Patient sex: F
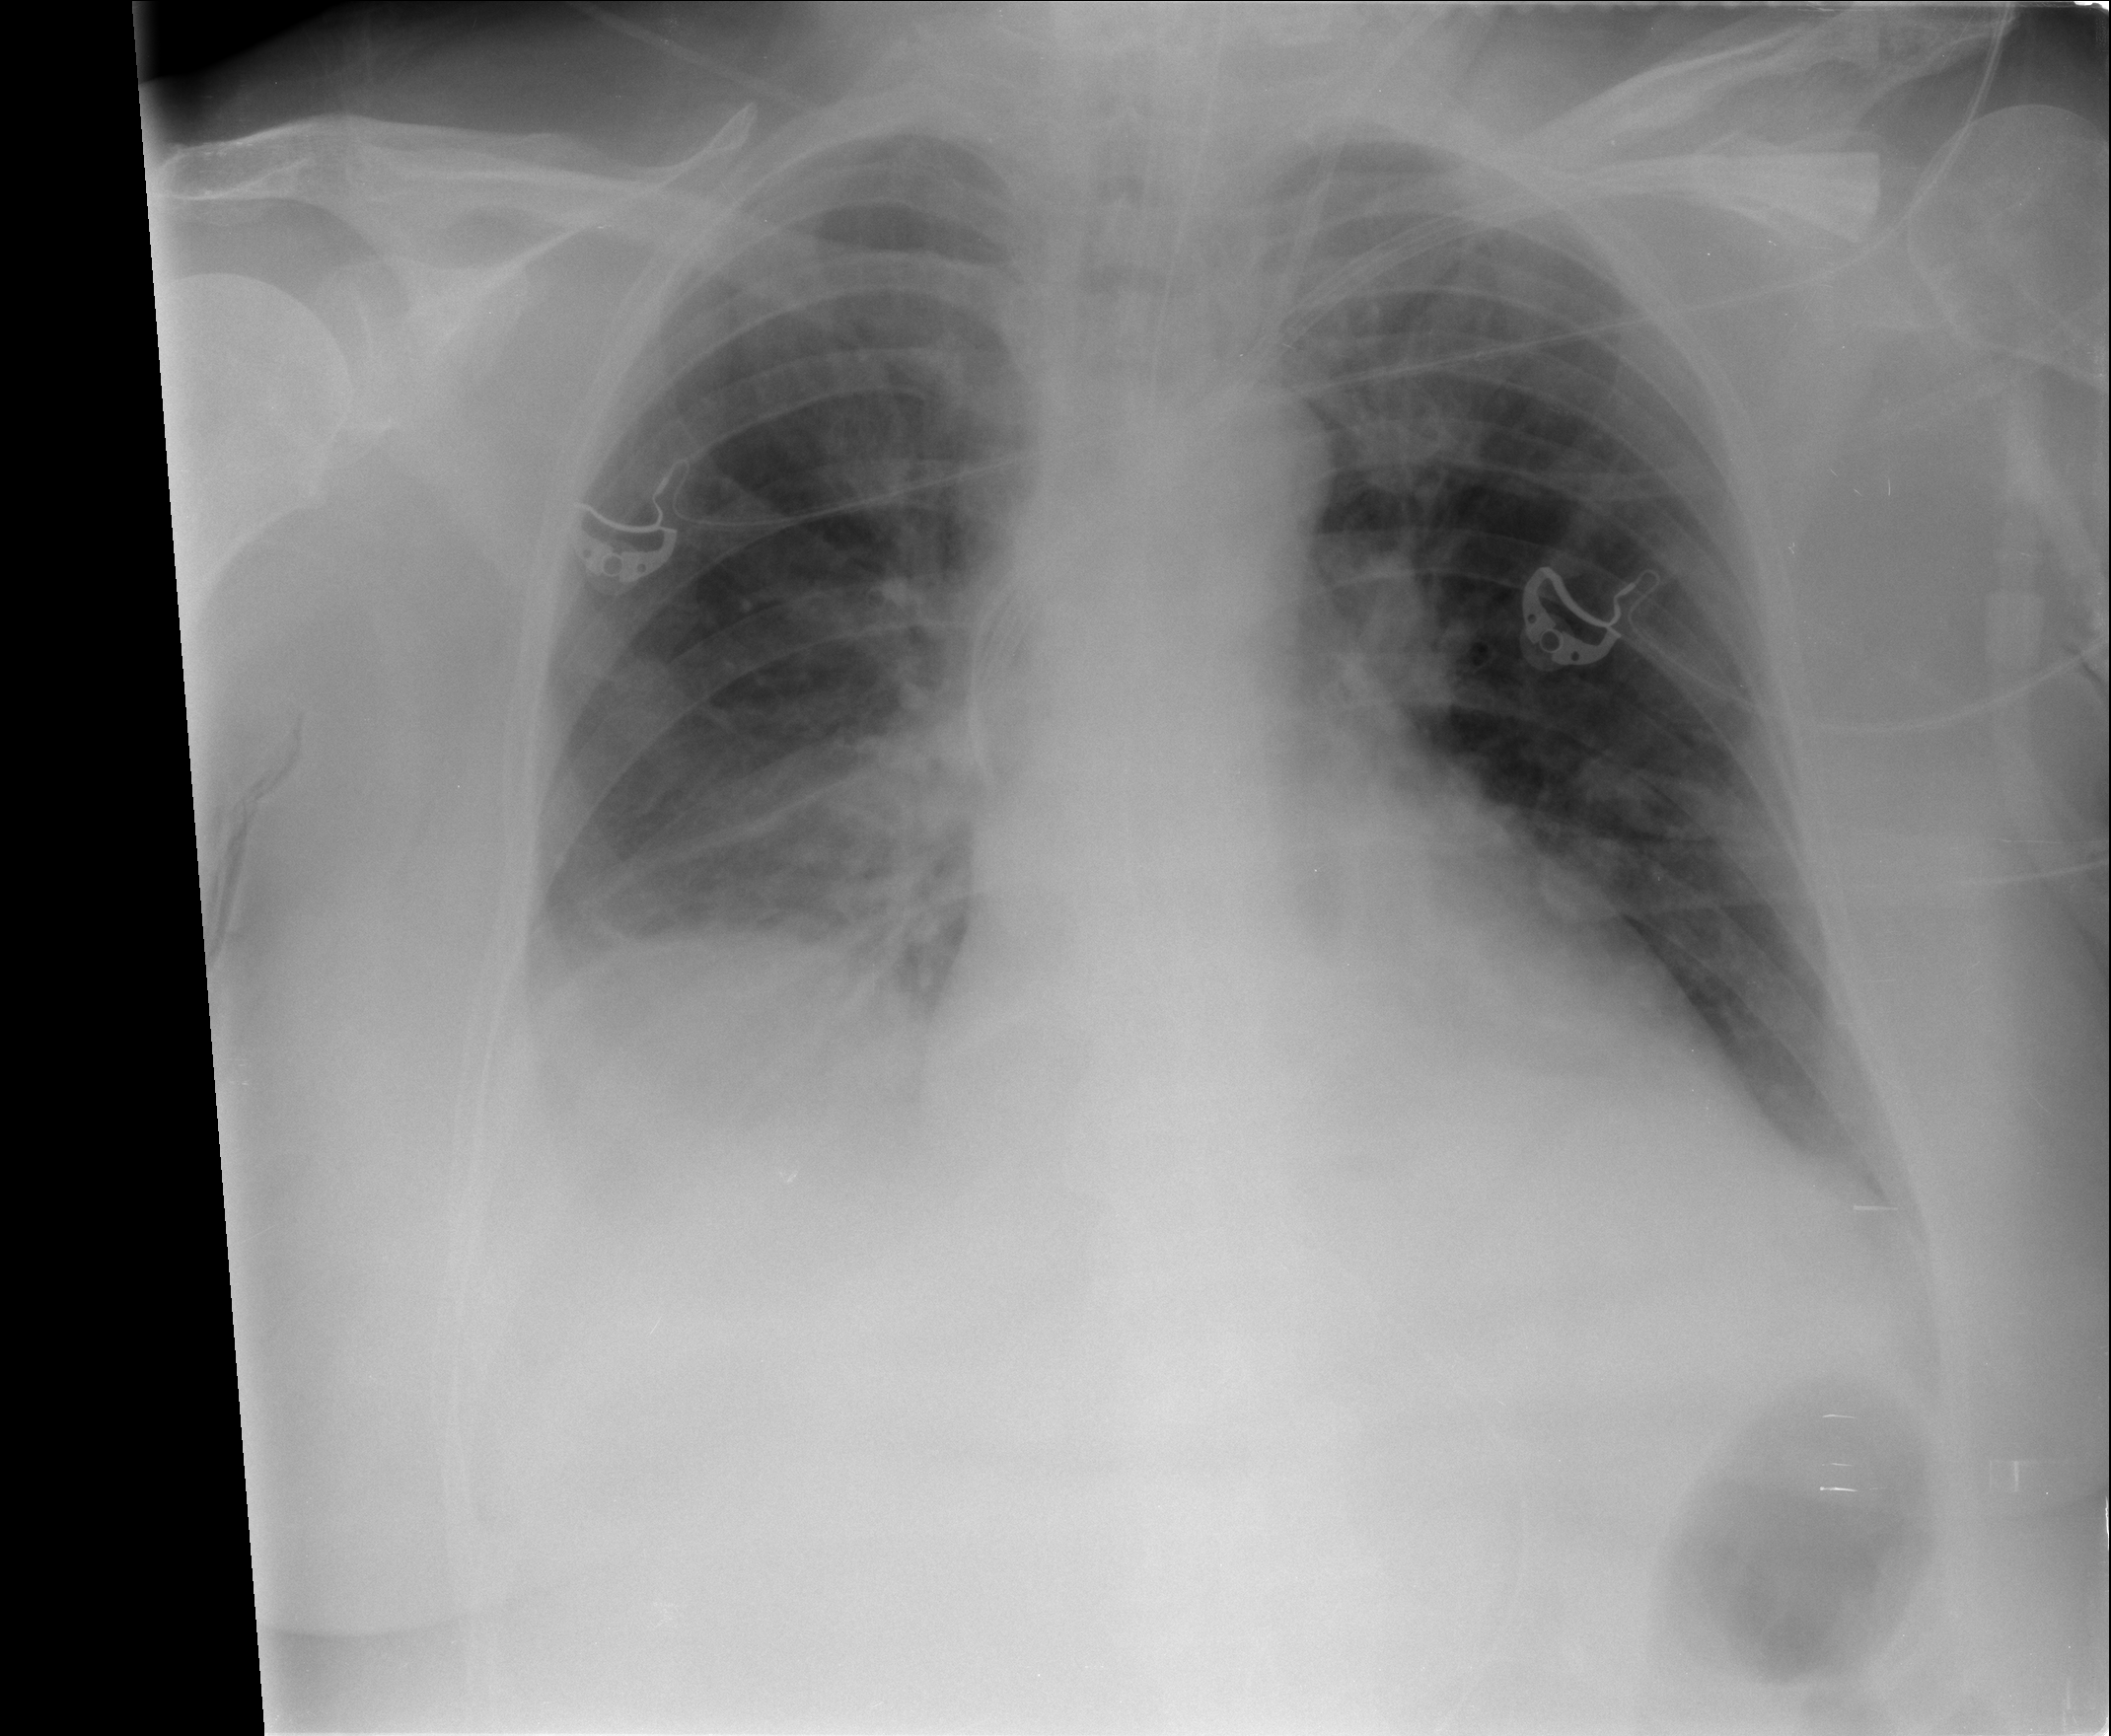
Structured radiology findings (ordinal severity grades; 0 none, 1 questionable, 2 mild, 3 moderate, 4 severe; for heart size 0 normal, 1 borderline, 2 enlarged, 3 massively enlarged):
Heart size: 2
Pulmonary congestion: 1
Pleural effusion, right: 2
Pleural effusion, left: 1
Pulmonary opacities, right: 2
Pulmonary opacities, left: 0
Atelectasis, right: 2
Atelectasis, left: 1